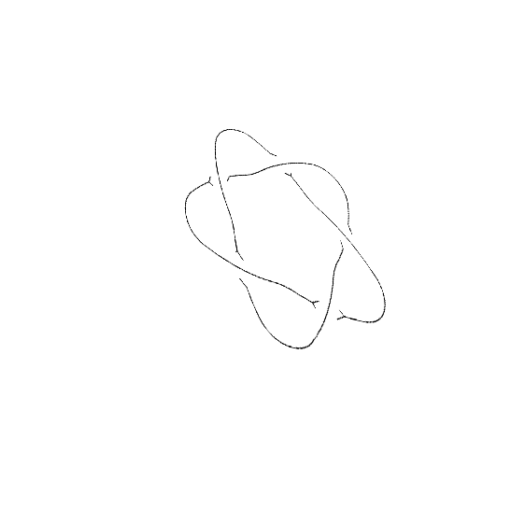
Crossing number: 5